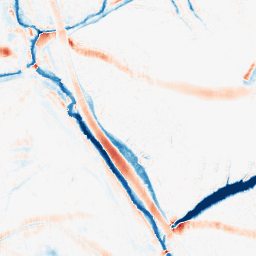
Category: morphological
Decomposition family: morphological_ellipse
Decomposition parameters: operation: average
width: 20
height: 10
Upsampling method: quartic
Upsampling parameters: scale: 2
Upsampling scale: 2